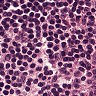
Metastatic tissue present: no